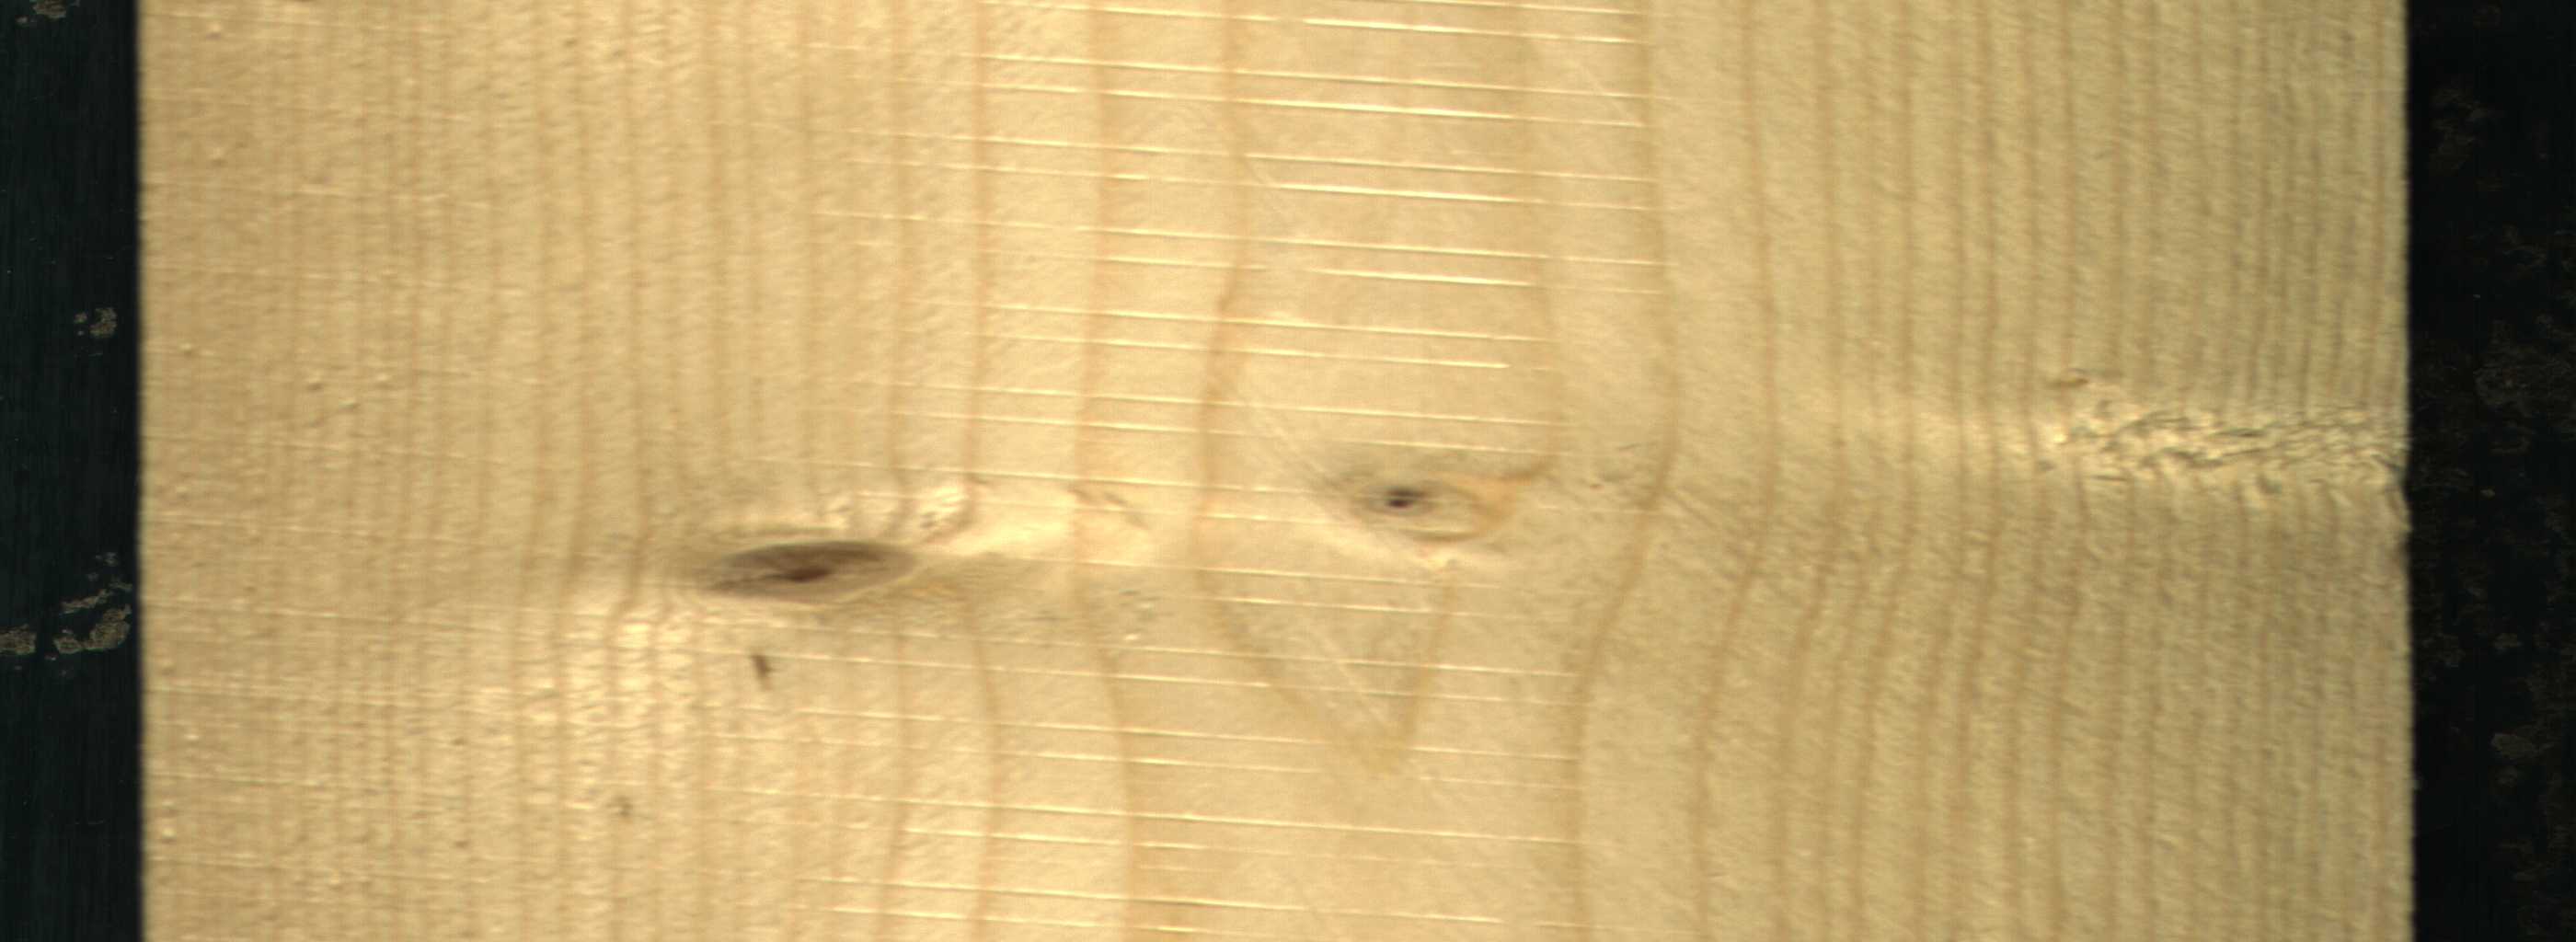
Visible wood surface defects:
Live_Knot
Live_Knot